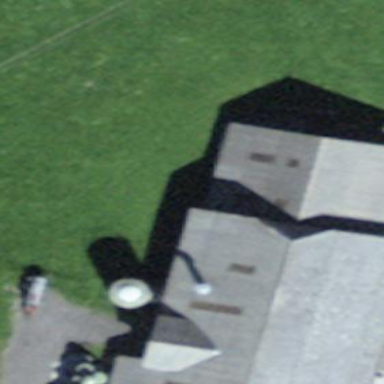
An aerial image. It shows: Rural barn.